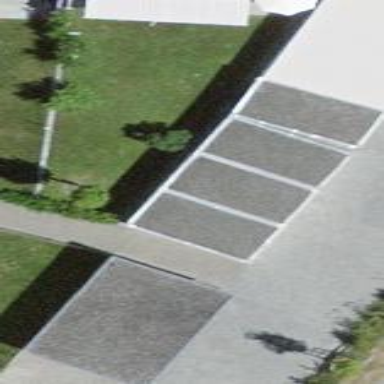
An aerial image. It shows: Garage.